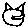
Label: cat